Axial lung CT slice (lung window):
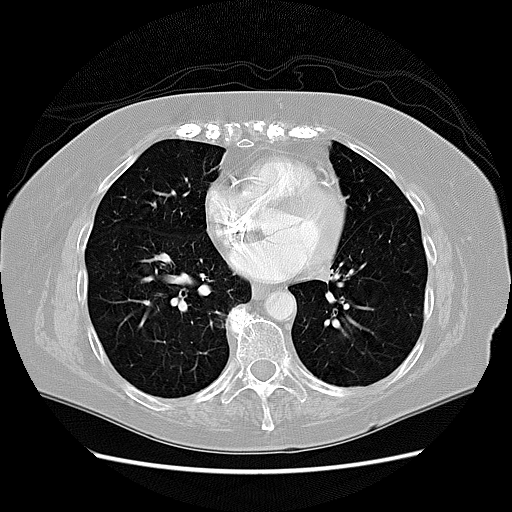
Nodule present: no